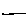
Label: line